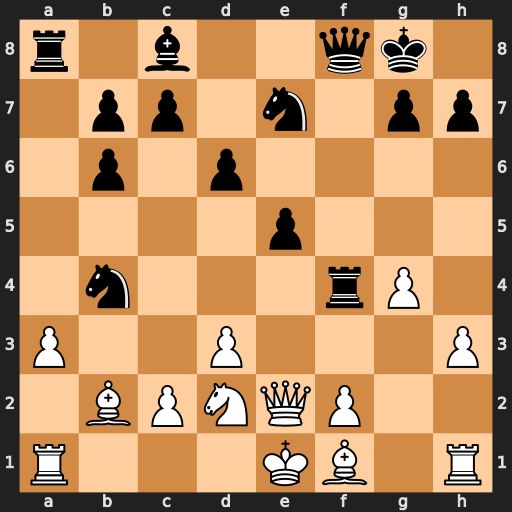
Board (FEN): r1b2qk1/1pp1n1pp/1p1p4/4p3/1n3rP1/P2P3P/1BPNQP2/R3KB1R
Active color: w
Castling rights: KQ
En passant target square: -
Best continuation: axb4 Rxa1+ Bxa1